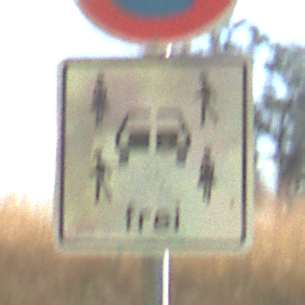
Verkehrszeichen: CarsharingfahrzeugeFrei
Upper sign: EingeschraenktesHalteverbot
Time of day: MorningAfternoon
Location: Outdoor (Nature)
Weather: PartlyCloudy
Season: NotSpecified
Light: Natural